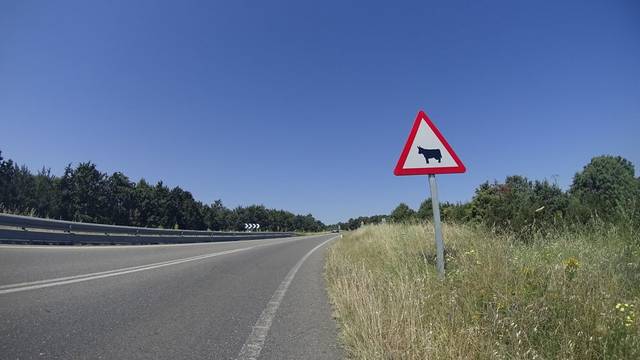
Region: Spain
Coordinates: 40.601, -3.913